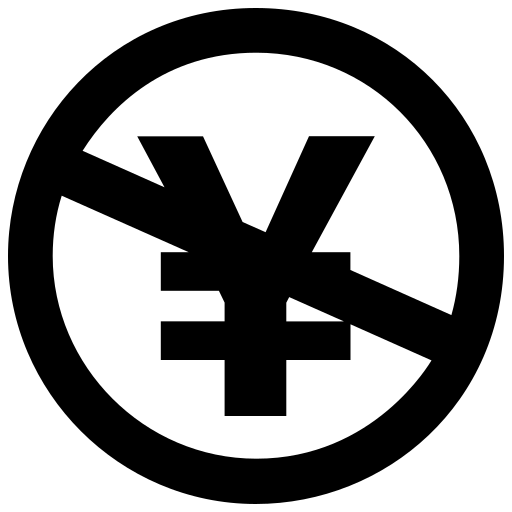
Tags: icon, FontAwesome, fa-icon, brand, creative, commons, nc, jp